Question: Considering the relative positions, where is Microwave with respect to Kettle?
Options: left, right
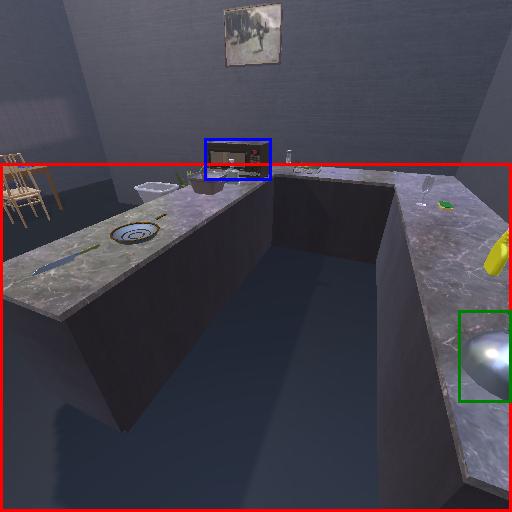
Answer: left